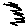
Label: zigzag